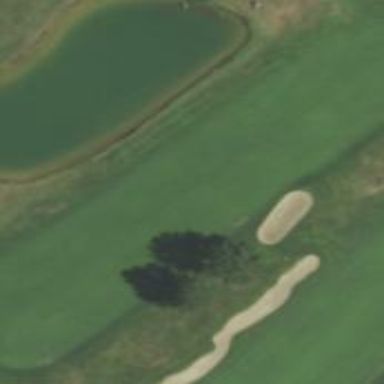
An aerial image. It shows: Sandy area is golf bunker.